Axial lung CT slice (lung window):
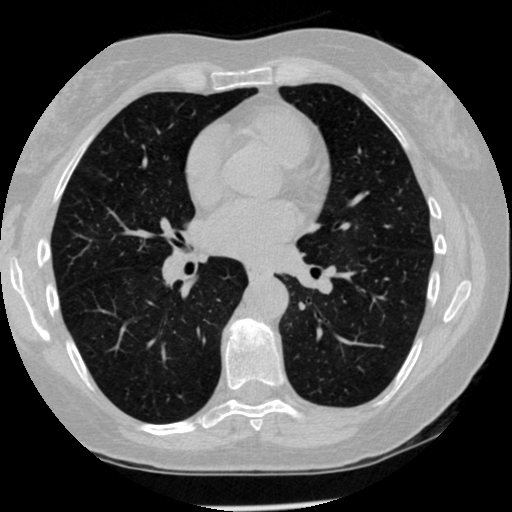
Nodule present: no